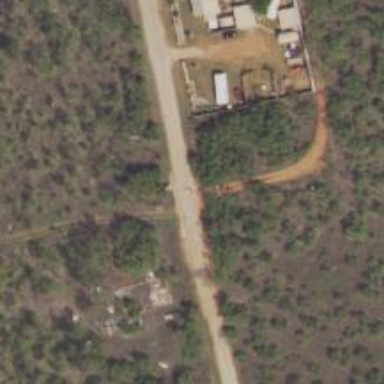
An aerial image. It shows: Alleyway designated as service road.